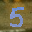
Label: 5